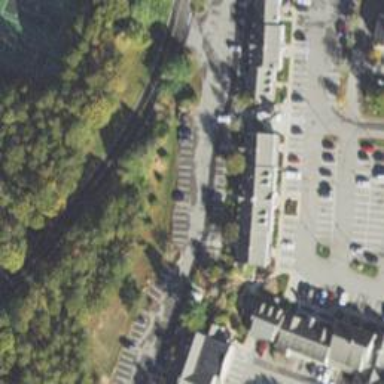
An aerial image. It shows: Parking space is available.